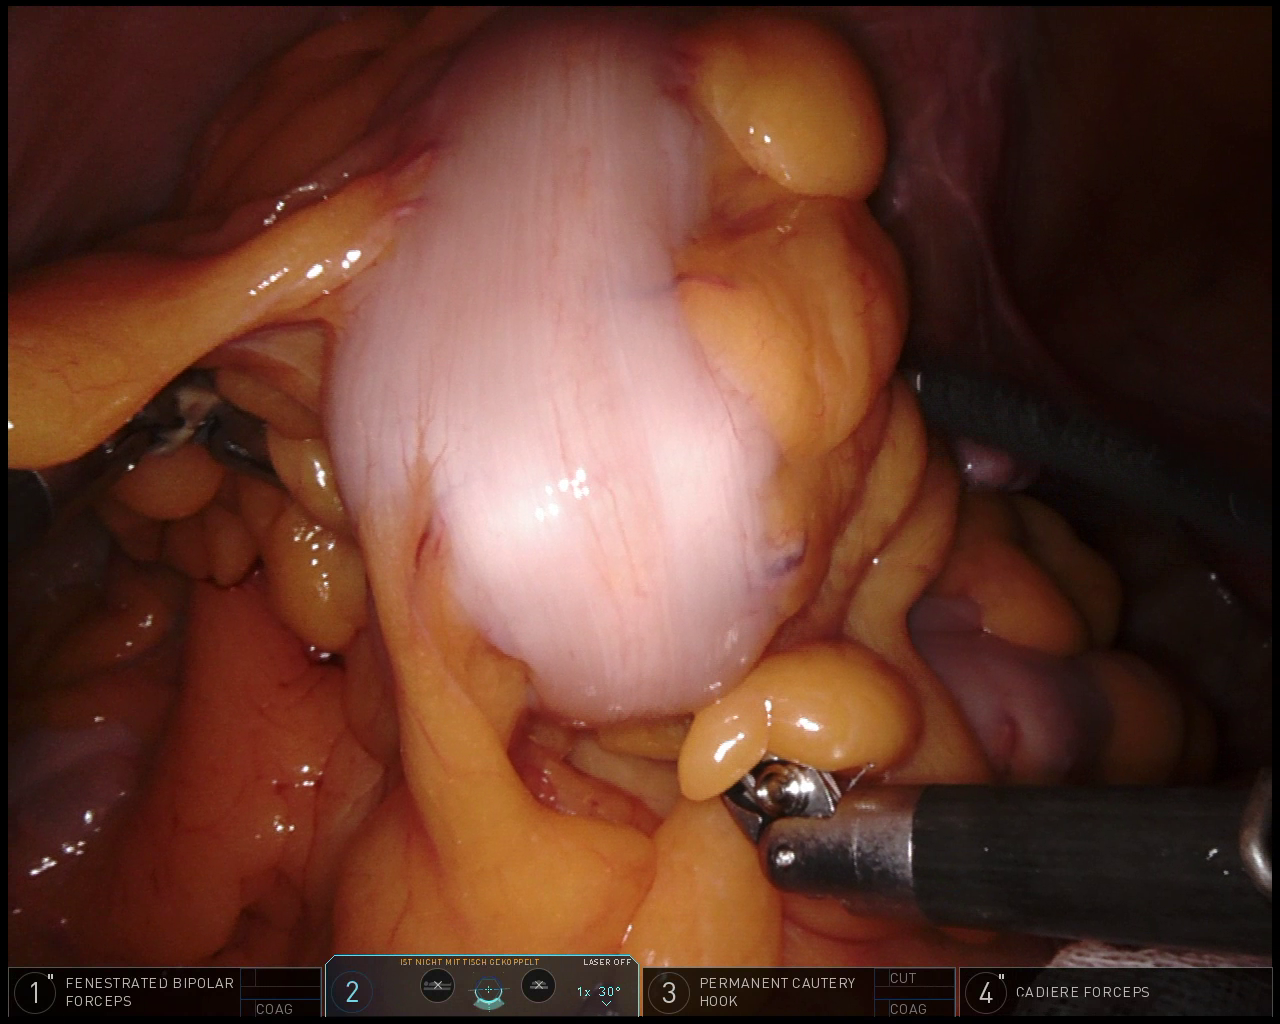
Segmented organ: colon
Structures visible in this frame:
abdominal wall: yes
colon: yes
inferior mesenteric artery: no
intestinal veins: no
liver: no
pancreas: no
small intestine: no
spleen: no
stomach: no
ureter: no
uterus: no
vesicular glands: no